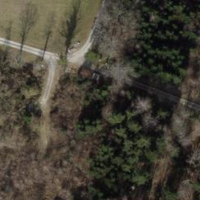
EUNIS habitat code: 44
Species observed at this site:
Euonymus europaeus